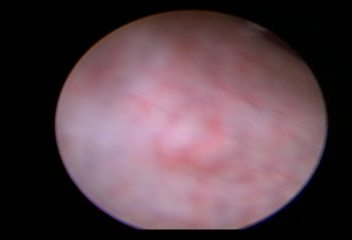
Modality: WLC
Class: Normal mucosa
Bladder cancer association: No